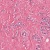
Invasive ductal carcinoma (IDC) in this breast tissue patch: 0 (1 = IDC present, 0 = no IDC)